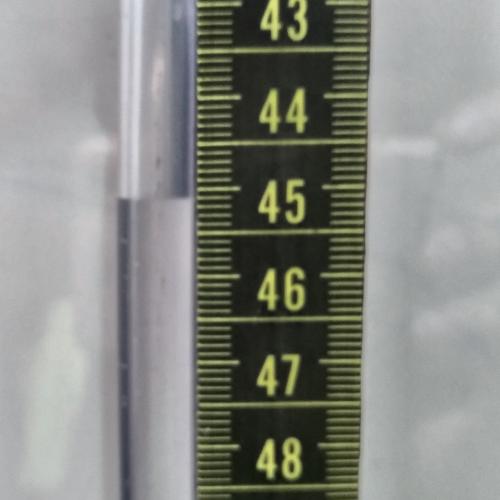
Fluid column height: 45.1 cm